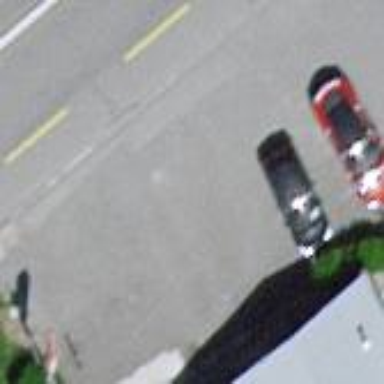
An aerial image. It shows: Parking area with asphalt surface.